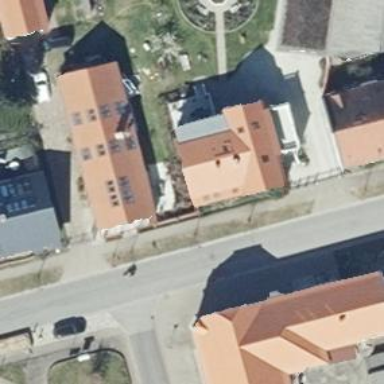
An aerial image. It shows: House with multiple parts.